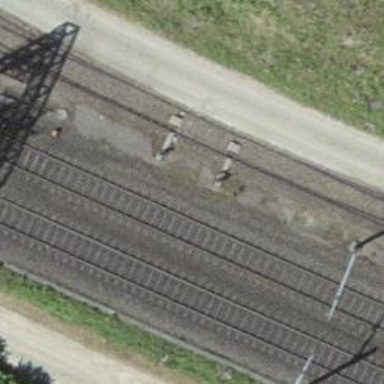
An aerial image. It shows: Railway switch.